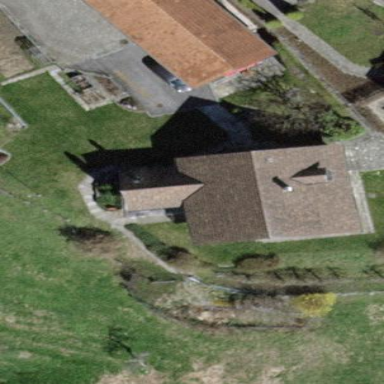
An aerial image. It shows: Simple house.